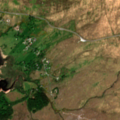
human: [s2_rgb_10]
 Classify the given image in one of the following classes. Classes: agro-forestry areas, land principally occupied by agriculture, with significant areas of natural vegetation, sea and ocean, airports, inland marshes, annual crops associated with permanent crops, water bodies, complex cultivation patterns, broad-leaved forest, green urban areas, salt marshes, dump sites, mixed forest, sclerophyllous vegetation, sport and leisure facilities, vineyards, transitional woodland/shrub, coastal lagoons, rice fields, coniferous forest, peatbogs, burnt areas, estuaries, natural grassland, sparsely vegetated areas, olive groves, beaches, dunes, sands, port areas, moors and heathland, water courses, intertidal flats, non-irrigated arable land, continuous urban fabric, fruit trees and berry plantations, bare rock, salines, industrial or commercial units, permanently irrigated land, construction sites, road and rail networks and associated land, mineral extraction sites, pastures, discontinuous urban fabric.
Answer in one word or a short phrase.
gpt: land principally occupied by agriculture, with significant areas of natural vegetation, broad-leaved forest, moors and heathland, peatbogs, water bodies